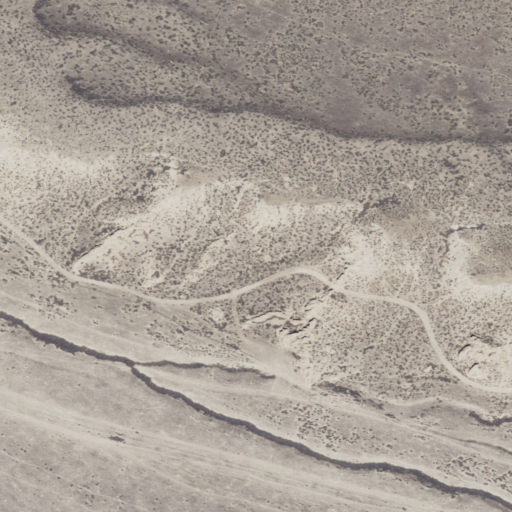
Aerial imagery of cliff(s) in Idaho named City of Rocks containing shrub, grassland, open development, and low intensity development